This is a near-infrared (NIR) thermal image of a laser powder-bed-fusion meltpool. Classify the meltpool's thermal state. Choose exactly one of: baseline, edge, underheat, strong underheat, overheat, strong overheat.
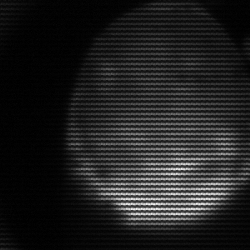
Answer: edge